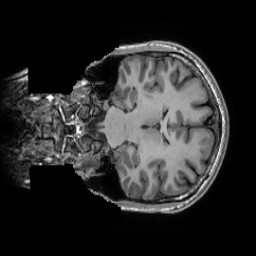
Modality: T1w
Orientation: coronal
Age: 21
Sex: male
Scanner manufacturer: ge
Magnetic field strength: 3 T
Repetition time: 0.007348 s
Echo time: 0.003036 s